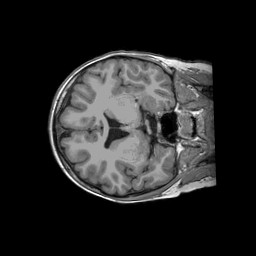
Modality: T1w
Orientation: axial
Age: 9
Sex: male
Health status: ill